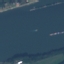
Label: River